Chest X-ray. View position: AP
Patient age: 70
Patient sex: F
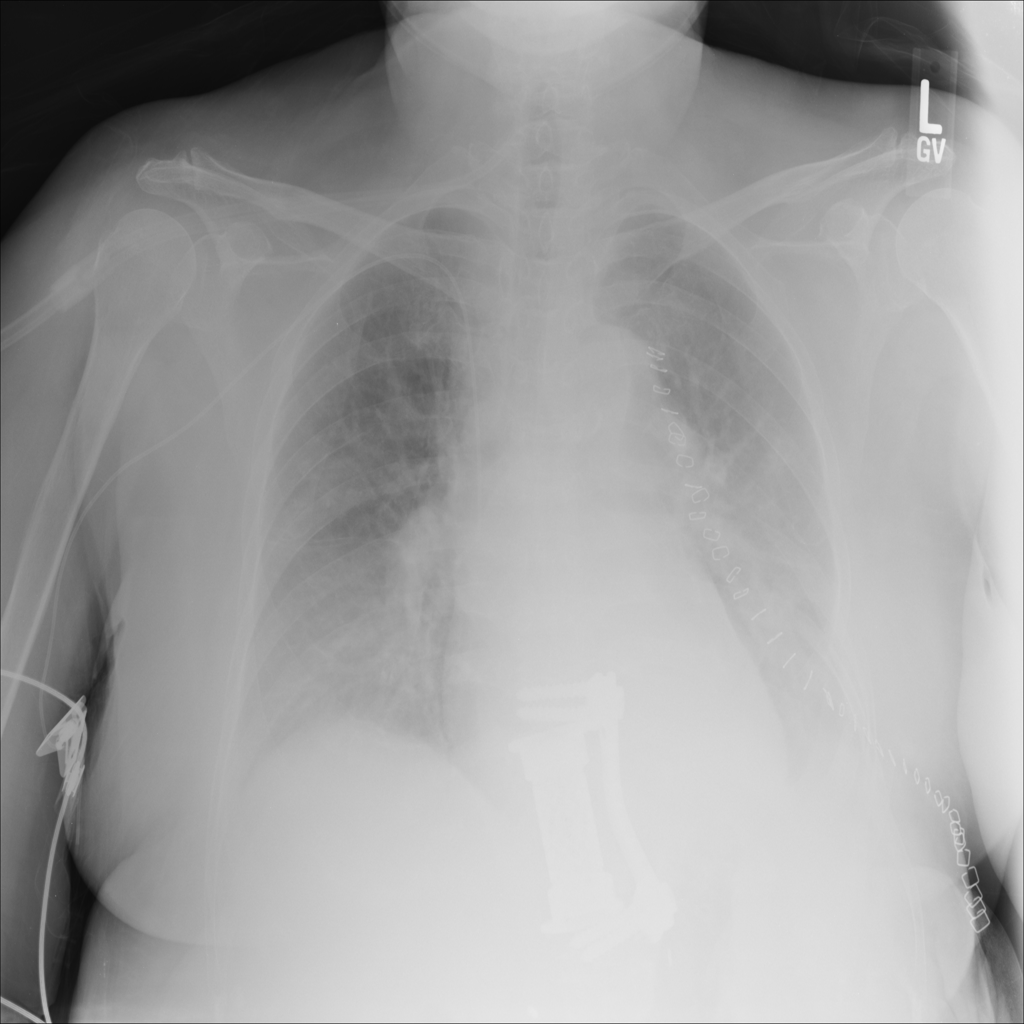
Finding: Pneumothorax